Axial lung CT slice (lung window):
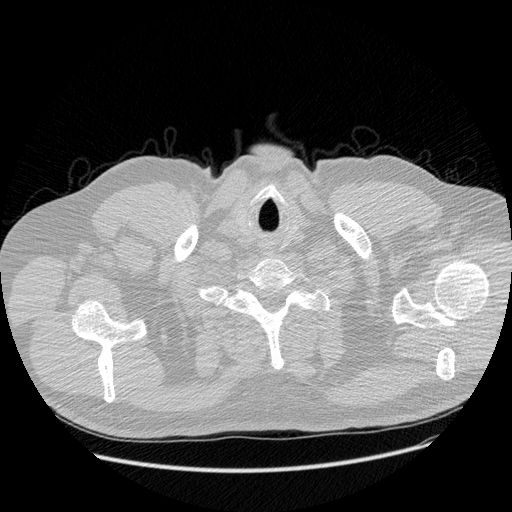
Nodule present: no